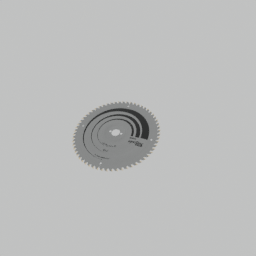
Label: mechanical